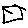
Label: square